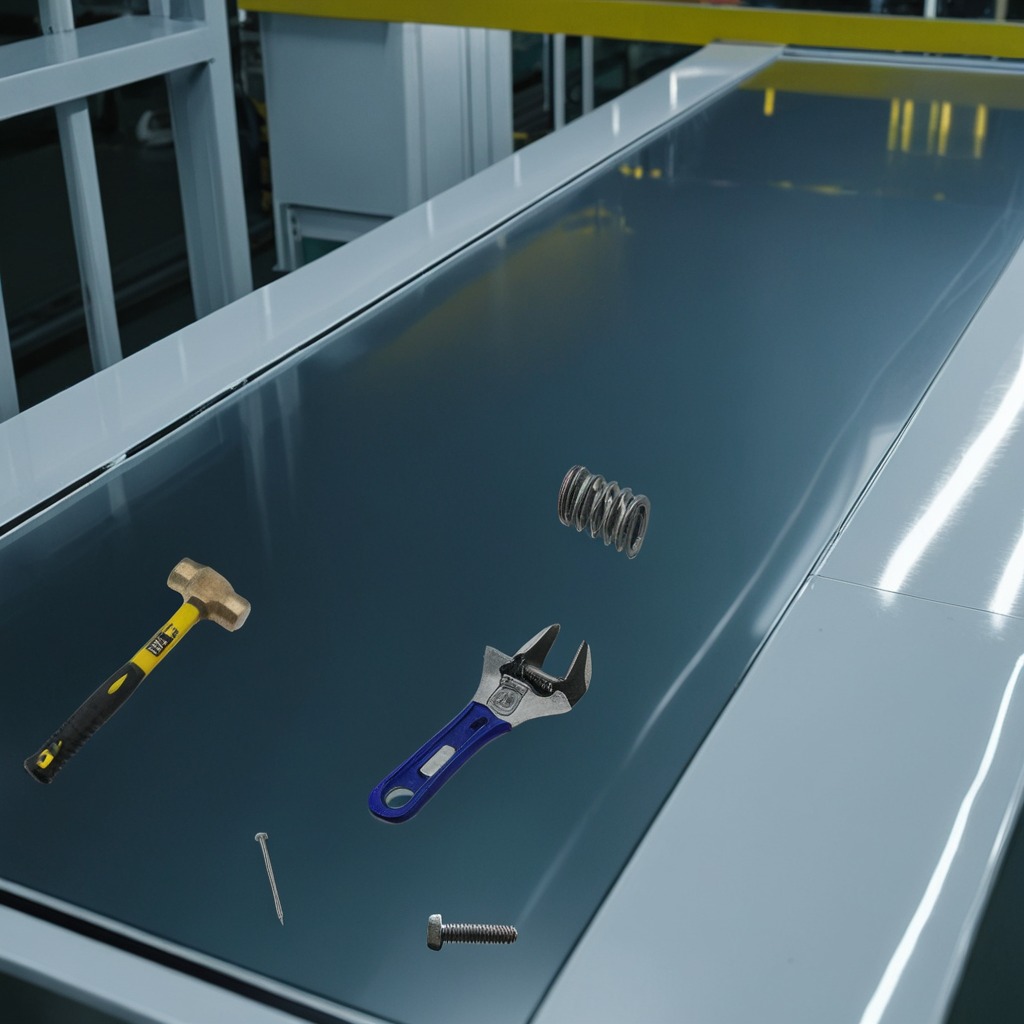
A metal machine screw, an iron nail, a hammer, a coiled metal spring, and a wrench are lying on the table.